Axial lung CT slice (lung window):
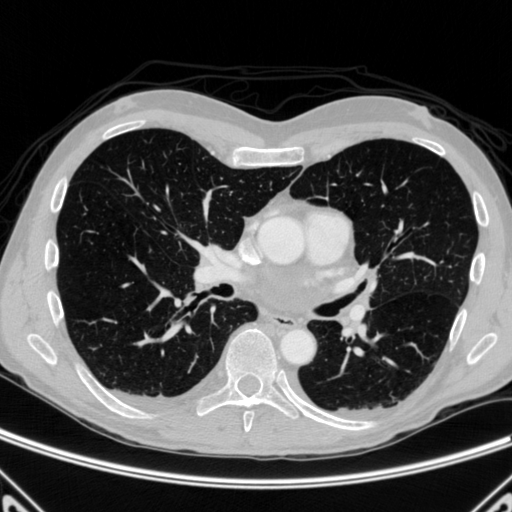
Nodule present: no